Question: I'm prototyping on a new project where I want a calendar to be shown like an inline list.
No biggie so far, but the little tricky part is that I want it to show less dates when the window resizes and still have the current date centered in the window..
My code down here, just makes the right hand side disappear (see image) with the .content's overflow: hidden and ul's white-space: nowrap doing the magic. But still. Not what I'm looking for. The yellow current box should be centered...
Javascript is nice but if you've got a solution in css, it's even nicer. :)
Here's an pen to it too.. <URL>
'''
.m-racecards {
.content {
padding: 5%;
max-width: 80%;
margin: 0 auto;
overflow: hidden;
text-align: center;
ul {
white-space: nowrap;
li {
font-size: 25px;
display: inline-table;
padding: 10px;
}
}
.current {
background: $proto-yellow;
}
}
}
'''
The html is quite straight forward...
'''
<div class="m-racecards">
<div class="content">
<ul>
<li>10</li>
<li>11</li>
<li>12</li>
<li>13</li>
<li>14</li>
<li>15</li>
<li>16</li>
<li>17</li>
<li class="current">18</li>
<li>19</li>
<li>and so on.... </li>
</ul>
</div>
'''

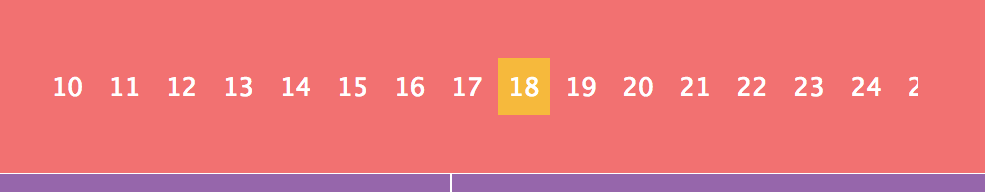
Answer: You can make it happen with a little jQuery like this :)
'''
$('.current').each(function() {
var leftCur = $(this).position().left,
ulwrapHalfWidth = $('.ulwrap').width() / 2,
elHalfWidth = $(this).outerWidth() / 2;
$(this).parent().css({
left: (ulwrapHalfWidth - leftCur - elHalfWidth)
});
});
$('.ulwrap ul').on('click', 'li', function() {
$('.ulwrap ul li').removeClass('current');
$(this).addClass('current');
var leftCur = $(this).position().left,
ulwrapHalfWidth = $('.ulwrap').width() / 2,
elHalfWidth = $(this).outerWidth() / 2;
$(this).parent().animate({
left: (ulwrapHalfWidth - leftCur - elHalfWidth)
}, 300);
});
'''
'''
.content {
background: red;
position: relative;
padding: 5%;
max-width: 50%;
margin: 0 auto;
overflow: hidden;
text-align: center;
}
.ulwrap {
overflow: hidden;
width: 100%;
}
ul {
white-space: nowrap;
position: relative;
}
li {
font-size: 25px;
display: inline-table;
padding: 10px;
cursor: pointer;
}
.current {
background: yellow;
}
'''
'''
<script src="https://ajax.googleapis.com/ajax/libs/jquery/1.9.1/jquery.min.js"></script>
<div class="m-racecards">
<div class="content">
<div class="ulwrap">
<ul>
<li>1</li>
<li>2</li>
<li>3</li>
<li>4</li>
<li>5</li>
<li>6</li>
<li>7</li>
<li>8</li>
<li>9</li>
<li>10</li>
<li>11</li>
<li>12</li>
<li>13</li>
<li>14</li>
<li>15</li>
<li>16</li>
<li>17</li>
<li class="current">18</li>
<li>19</li>
<li>20</li>
<li>21</li>
<li>22</li>
<li>23</li>
<li>and so on....</li>
</ul>
</div>
</div>
</div>
'''